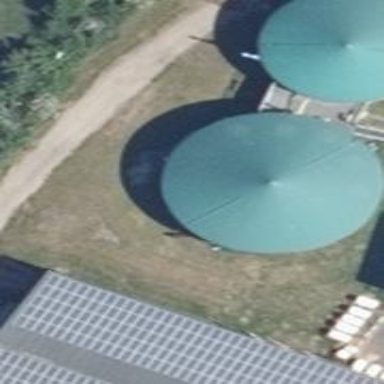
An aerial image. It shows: Digester building.